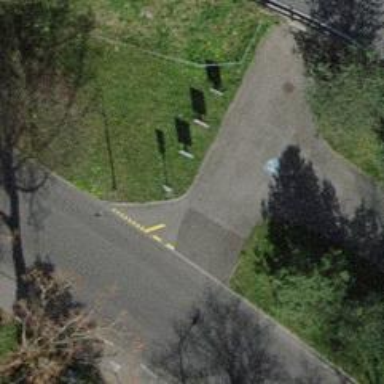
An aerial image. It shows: Pedestrian road.